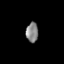
Tissue: lung
Cell type: Epithelial cells
Senescence score: 0.2286
Nuclear area (px): 239
Mean DAPI intensity: 131.628